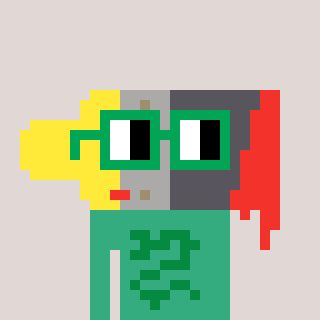
a pixel art character with square green glasses, a paintbrush-shaped head and a teal-colored body on a warm background